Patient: sex F, age 43
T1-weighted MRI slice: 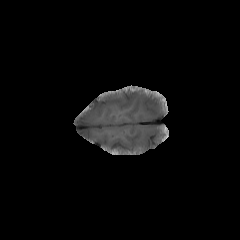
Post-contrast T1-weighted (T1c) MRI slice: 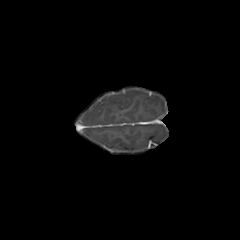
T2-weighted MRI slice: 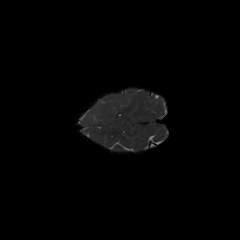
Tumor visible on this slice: no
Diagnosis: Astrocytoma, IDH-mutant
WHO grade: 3